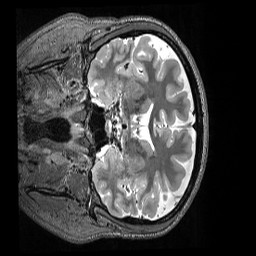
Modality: T2w
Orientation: coronal
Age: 37
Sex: male
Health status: ill
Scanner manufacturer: siemens
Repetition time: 3.2 s